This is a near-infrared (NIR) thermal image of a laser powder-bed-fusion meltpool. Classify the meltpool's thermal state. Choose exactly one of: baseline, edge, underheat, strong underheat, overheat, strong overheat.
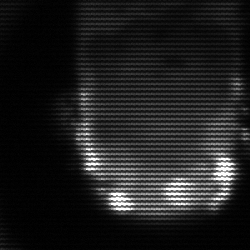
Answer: baseline